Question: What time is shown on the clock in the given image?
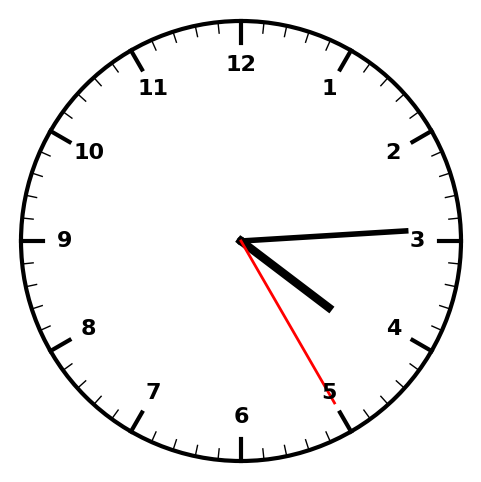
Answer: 04:14:25